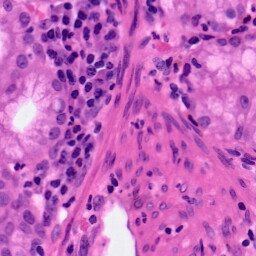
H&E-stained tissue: Pancreatic